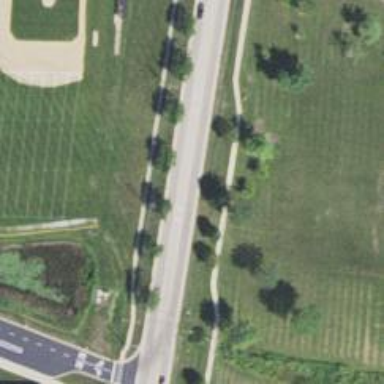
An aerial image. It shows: Tertiary road with asphalt surface and separate sidewalk.